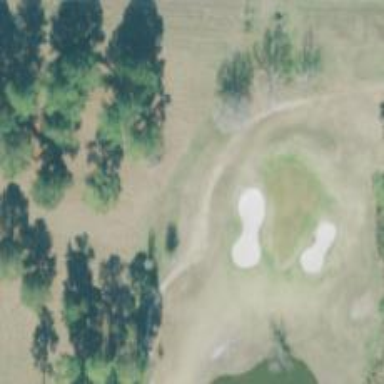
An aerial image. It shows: Grassy golf fairway.